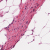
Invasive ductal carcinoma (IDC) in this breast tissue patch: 0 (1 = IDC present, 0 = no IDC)